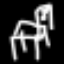
Label: chair